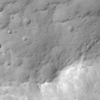
Label: not_dusty